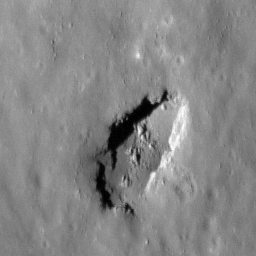
Pit: Stevinus 1
Host crater: Stevinus
Host type: impact_melt
Lunar coordinates: latitude -32.426, longitude 54.638